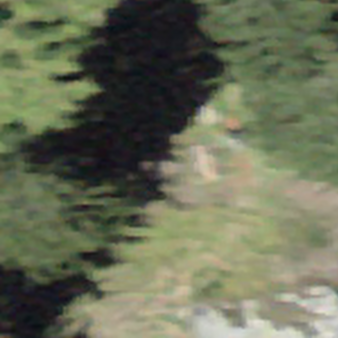
Label: other